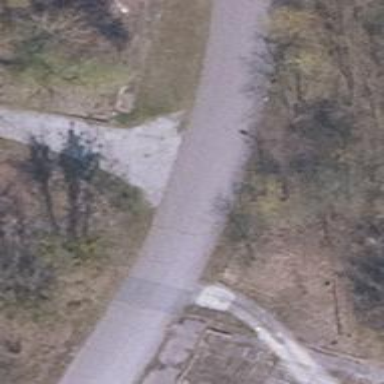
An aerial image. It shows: Service road with concrete surface.